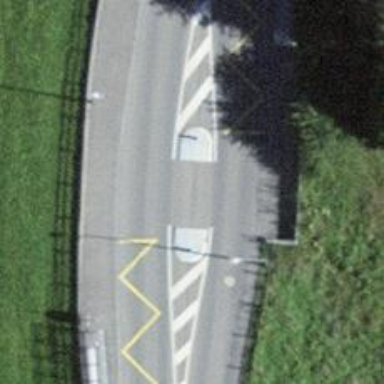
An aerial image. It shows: Uncontrolled road crossing with markings.